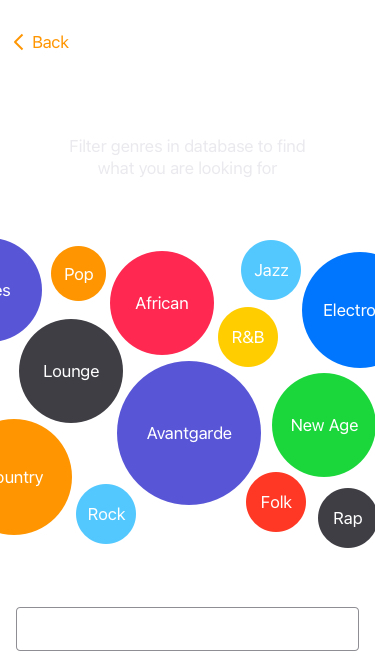
Text in this UI design:
Rap
Folk
Rock
New Age
Avantgarde
Lounge
Electronic
R&B
Jazz
African
Pop
Filter genres in database to find what you are looking for
Music Genres